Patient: sex M, age 45
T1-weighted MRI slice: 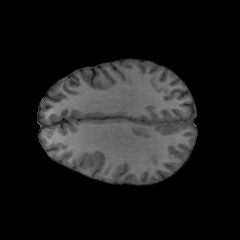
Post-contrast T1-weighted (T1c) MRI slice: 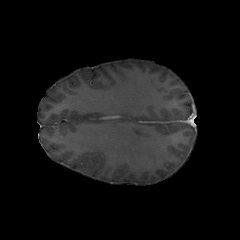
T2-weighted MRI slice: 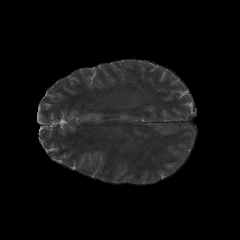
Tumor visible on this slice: no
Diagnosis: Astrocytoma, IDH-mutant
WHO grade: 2